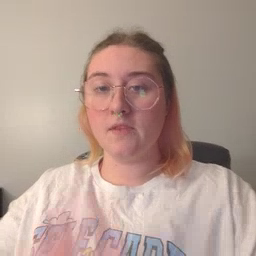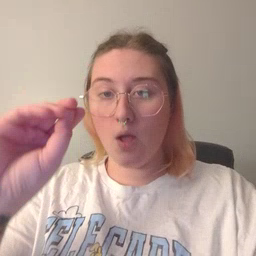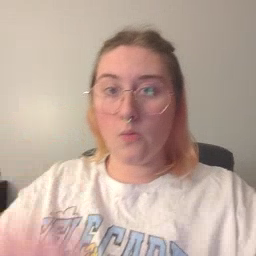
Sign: go